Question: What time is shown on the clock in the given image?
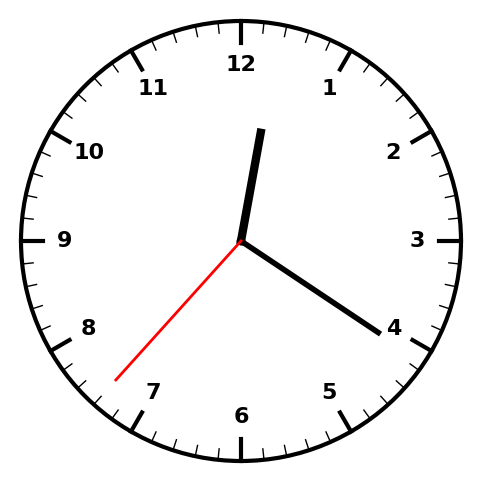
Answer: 12:20:37